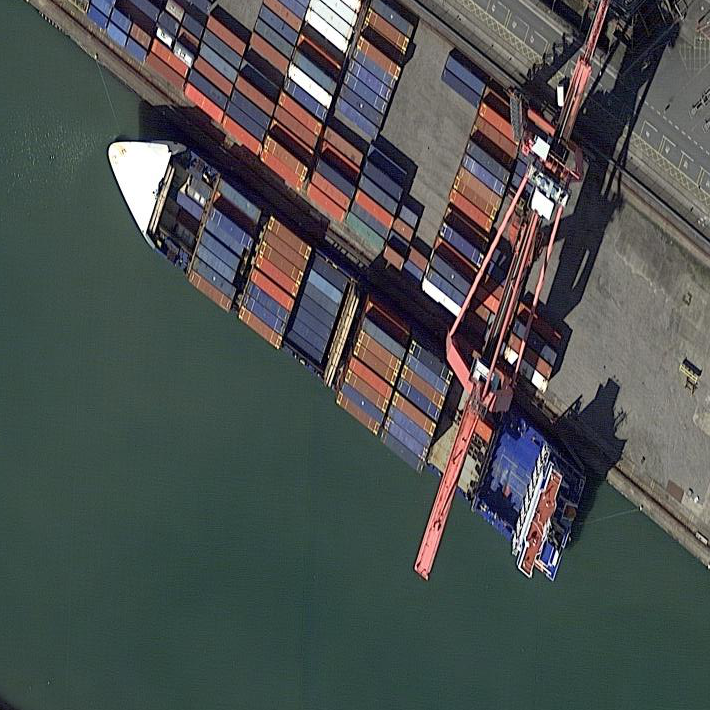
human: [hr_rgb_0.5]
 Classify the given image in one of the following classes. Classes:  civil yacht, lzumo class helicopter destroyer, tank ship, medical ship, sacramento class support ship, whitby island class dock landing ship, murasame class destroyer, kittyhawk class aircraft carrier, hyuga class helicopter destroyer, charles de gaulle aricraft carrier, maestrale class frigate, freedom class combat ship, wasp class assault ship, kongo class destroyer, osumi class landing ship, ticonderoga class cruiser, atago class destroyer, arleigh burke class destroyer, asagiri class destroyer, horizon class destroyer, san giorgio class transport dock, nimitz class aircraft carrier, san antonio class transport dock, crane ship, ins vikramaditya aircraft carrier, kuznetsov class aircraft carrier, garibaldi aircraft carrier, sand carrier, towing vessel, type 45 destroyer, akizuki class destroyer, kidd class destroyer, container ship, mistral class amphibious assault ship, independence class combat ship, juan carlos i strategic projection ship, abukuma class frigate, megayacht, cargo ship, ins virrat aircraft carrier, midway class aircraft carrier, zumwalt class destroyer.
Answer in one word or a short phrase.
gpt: Container ship